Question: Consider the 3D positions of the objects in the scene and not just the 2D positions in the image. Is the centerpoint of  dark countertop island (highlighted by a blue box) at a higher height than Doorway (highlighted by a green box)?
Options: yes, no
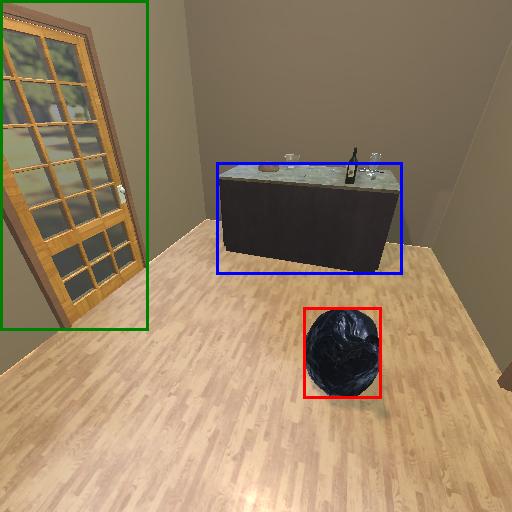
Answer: yes